Question: I am learning 'wordpress' together with 'bootstrap' and somehow I can't add 'class' on 'UL' tag.
In the screenshot, I want to add class 'nav nav-tabs' on 'UL' but it was added on parent 'div'
'''
$defaults = array(
'menu_class'=> 'nav nav-tabs',
);
wp_nav_menu( $defaults );
'''
Inspected element:

Referrence:
<URL>
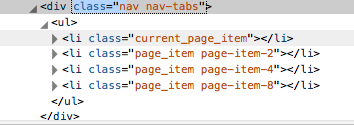
Answer: First of all, you need to create a custom navigation menu from 'Appearance -> Menus'.
Then, use the 'wp_nav_menu' with the following parameters:
'''
<?php
$args = array(
'menu_class' => 'nav nav-tabs',
'menu' => '(your_menu_id)'
);
wp_nav_menu( $args );
?>
'''
There's a lot you can read about Wordpress Menus. I suggest the following:
<URL>
<URL>